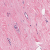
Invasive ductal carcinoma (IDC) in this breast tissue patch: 0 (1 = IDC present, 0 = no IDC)